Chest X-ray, PA view. Patient: 27 years old, sex F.
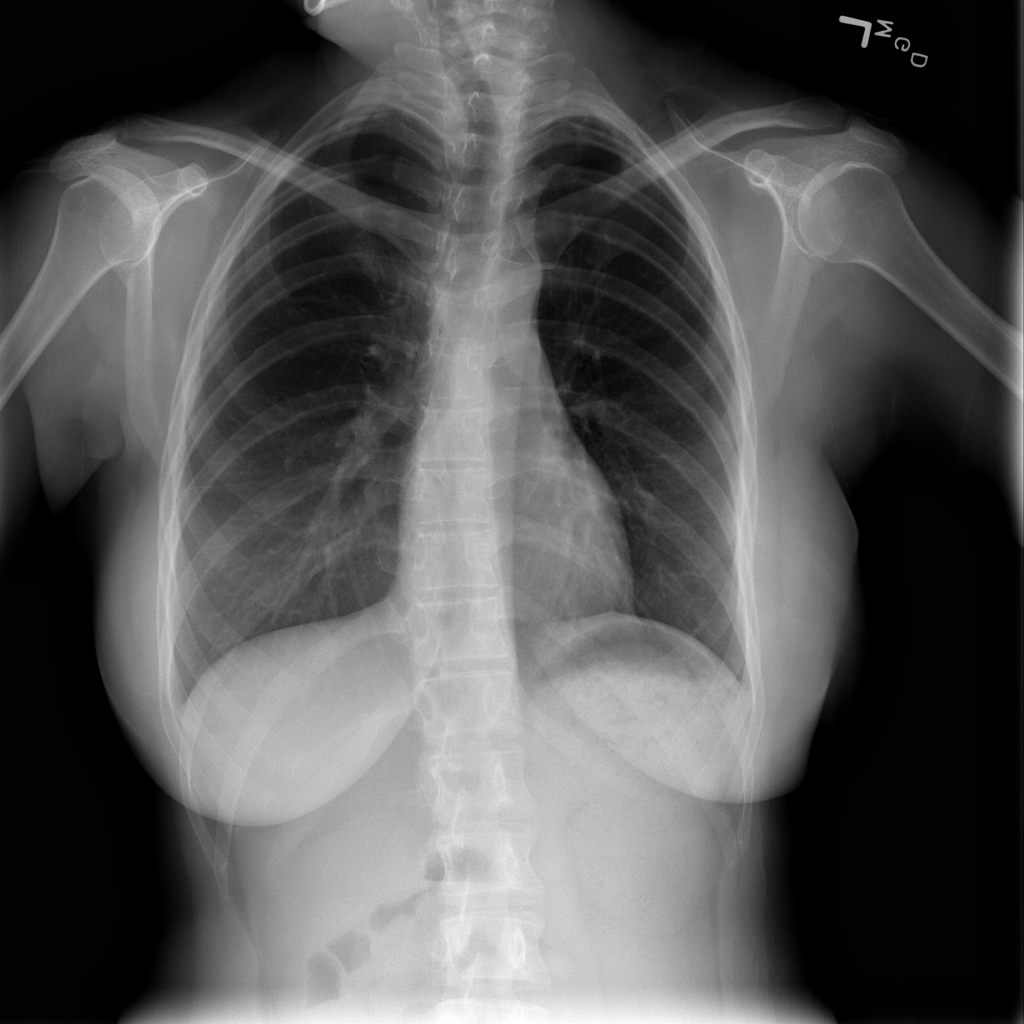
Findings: No Finding